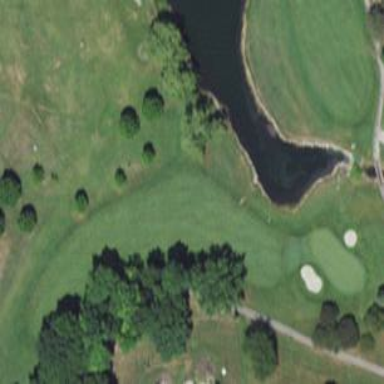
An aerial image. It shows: View of golf hole.